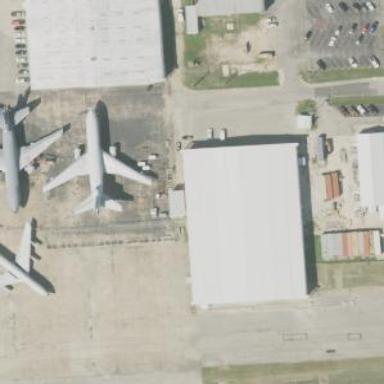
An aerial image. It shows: Hangar at the airport.